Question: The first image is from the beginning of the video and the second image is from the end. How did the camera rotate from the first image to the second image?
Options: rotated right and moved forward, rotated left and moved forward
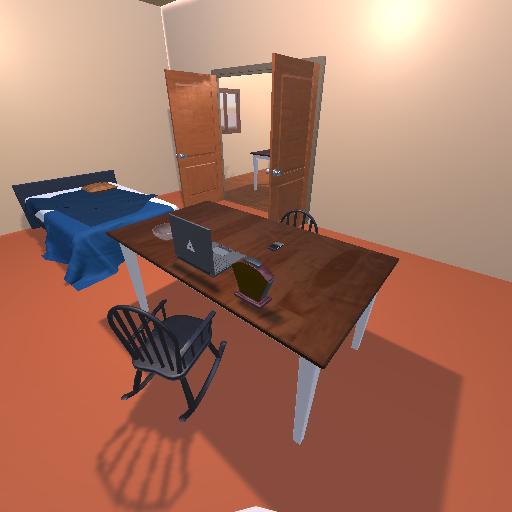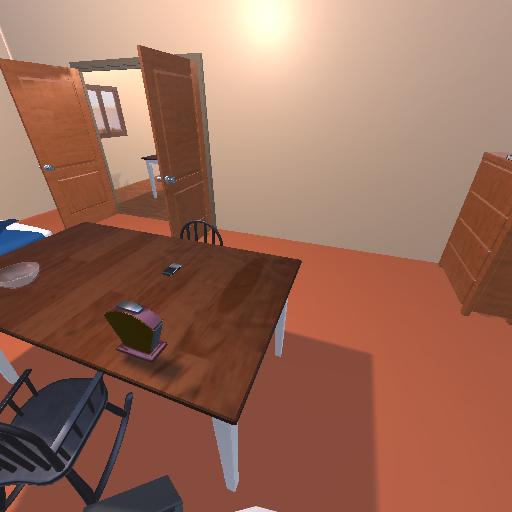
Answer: rotated right and moved forward